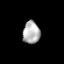
Tissue: prostate
Cell type: T cells
Senescence score: 0.2875
Nuclear area (px): 379
Mean DAPI intensity: 176.551